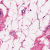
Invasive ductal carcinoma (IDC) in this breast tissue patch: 0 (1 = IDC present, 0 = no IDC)